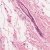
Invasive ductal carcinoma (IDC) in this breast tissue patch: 0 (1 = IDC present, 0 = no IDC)